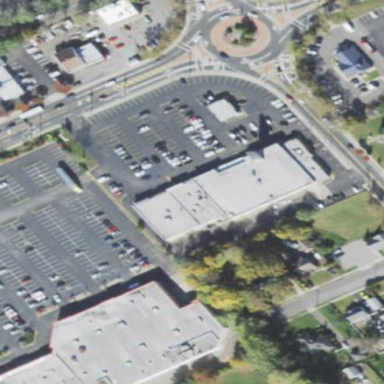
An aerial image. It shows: Retail building.